Question:
I am showing records in a UITableView having UITableViewCellAccessoryDetailDisclosureButton as the cell accessory. I want to display these "Save","Send to" and "Visit" options when user click on detail disclosure button, but i have no idea how to do this.
Please help me.
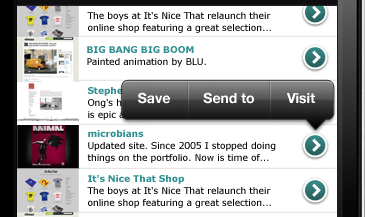
Answer: At first, you have to implement (this is different call from particular select row)
'''
- (void)tableView:(UITableView *)tableView accessoryButtonTappedForRowWithIndexPath:(NSIndexPath *)indexPath
'''
inside it, you're using some code like this:
'''
UIMenuController *menuController = [UIMenuController sharedMenuController];
AddRouteMenuItem *menuItem = [[AddRouteMenuItem alloc] initWithTitle:@"Add to push list" action:@selector(addRouteMenuButtonPressed:)];
menuItem.indexPath = pressedIndexPath;
menuController.menuItems = [NSArray arrayWithObject:menuItem];
[menuItem release];
[menuController setTargetRect:[self.tableView rectForRowAtIndexPath:pressedIndexPath] inView:self.tableView];
[menuController setMenuVisible:YES animated:YES];
'''
You pressed index path = indexPath
last point - is a change pointer to accessory button
- (void)setTargetRect:(CGRect)targetRect inView:(UIView *)targetView